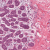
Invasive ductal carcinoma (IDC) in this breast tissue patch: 0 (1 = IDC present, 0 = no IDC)